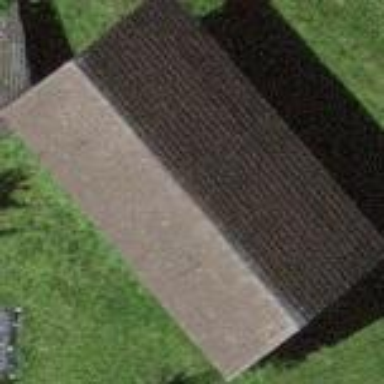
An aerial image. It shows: Barn.